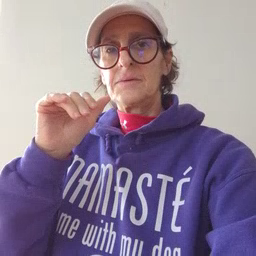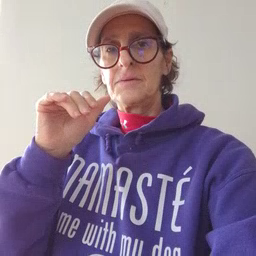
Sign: bye